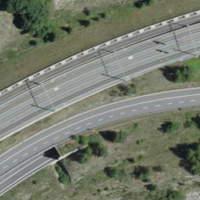
EUNIS habitat code: 50
Species observed at this site:
Ptyonoprogne rupestris